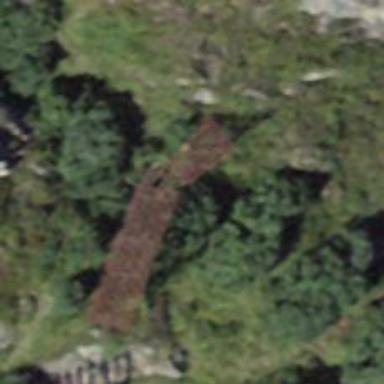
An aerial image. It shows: Structure designed for avalanche protection.